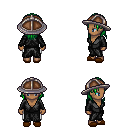
a pixel art fantasy rpg character, female body template, human, dark skin, gray robe, white pants, green long hairstyle, chain helm, brown slippers, four views (front, back, left, right), 2x2 character sprite sheet, small pixel art, hard edges, no anti-aliasing